Chest X-ray. View position: PA
Patient age: 62
Patient sex: F
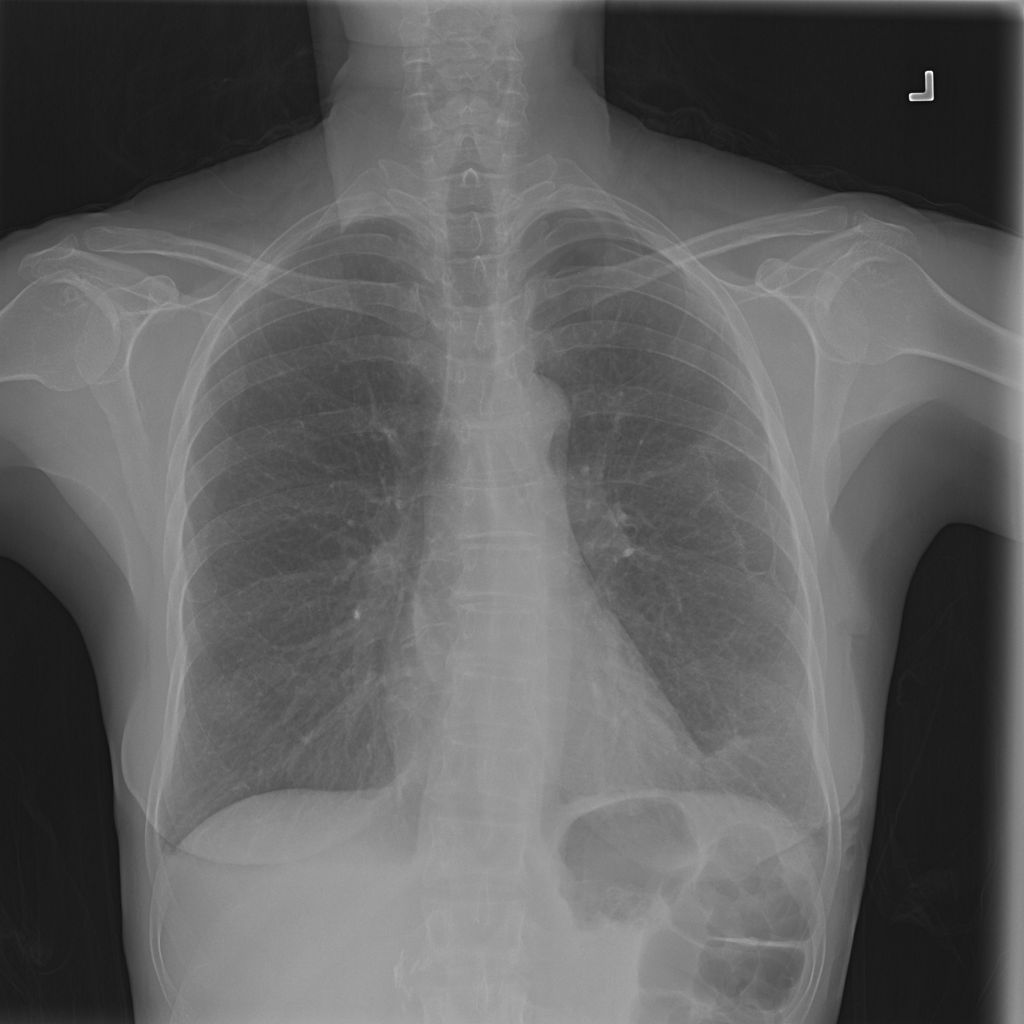
Finding: Pneumothorax